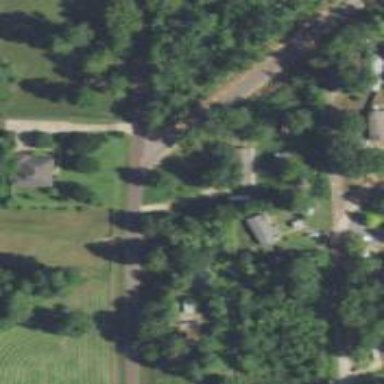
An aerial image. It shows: Residential road.